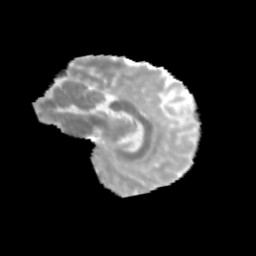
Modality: MD
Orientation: sagittal
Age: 11
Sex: male
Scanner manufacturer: siemens
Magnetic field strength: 3 T
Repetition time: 3.8 s
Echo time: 0.07 s